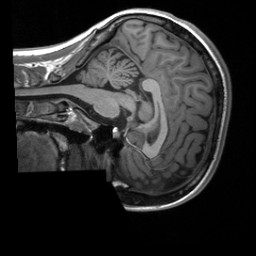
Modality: T1w
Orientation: sagittal
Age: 20
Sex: female
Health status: healthy
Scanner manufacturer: siemens
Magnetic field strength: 3 T
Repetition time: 2 s
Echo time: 0.00232 s